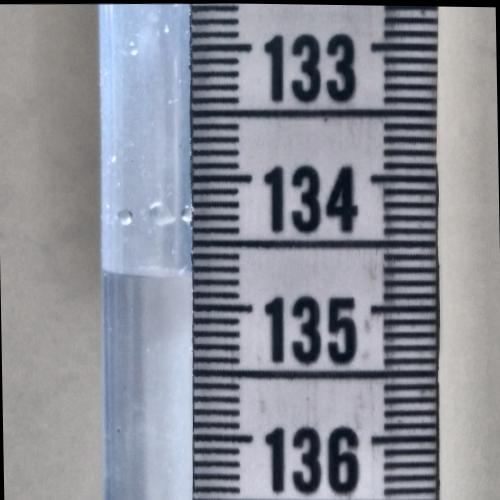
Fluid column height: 134.8 cm